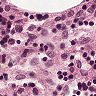
Metastatic tissue present: no